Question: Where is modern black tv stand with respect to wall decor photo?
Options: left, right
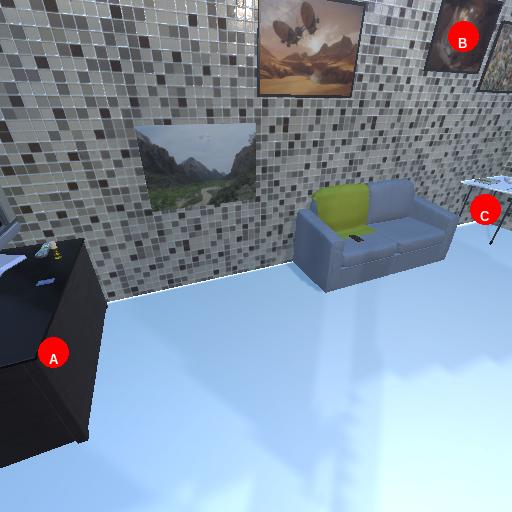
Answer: left